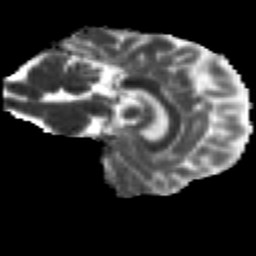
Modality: MD
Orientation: sagittal
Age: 35
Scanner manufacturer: siemens
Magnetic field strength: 3 T
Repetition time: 2.2 s
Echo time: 0.084 s